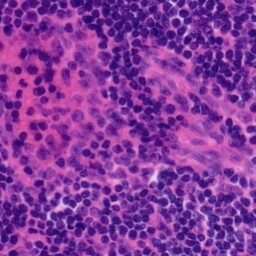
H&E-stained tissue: Tonsil